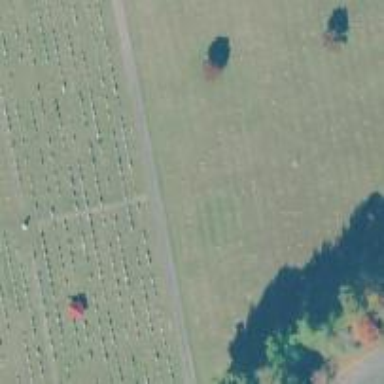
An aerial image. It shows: Cemetery.